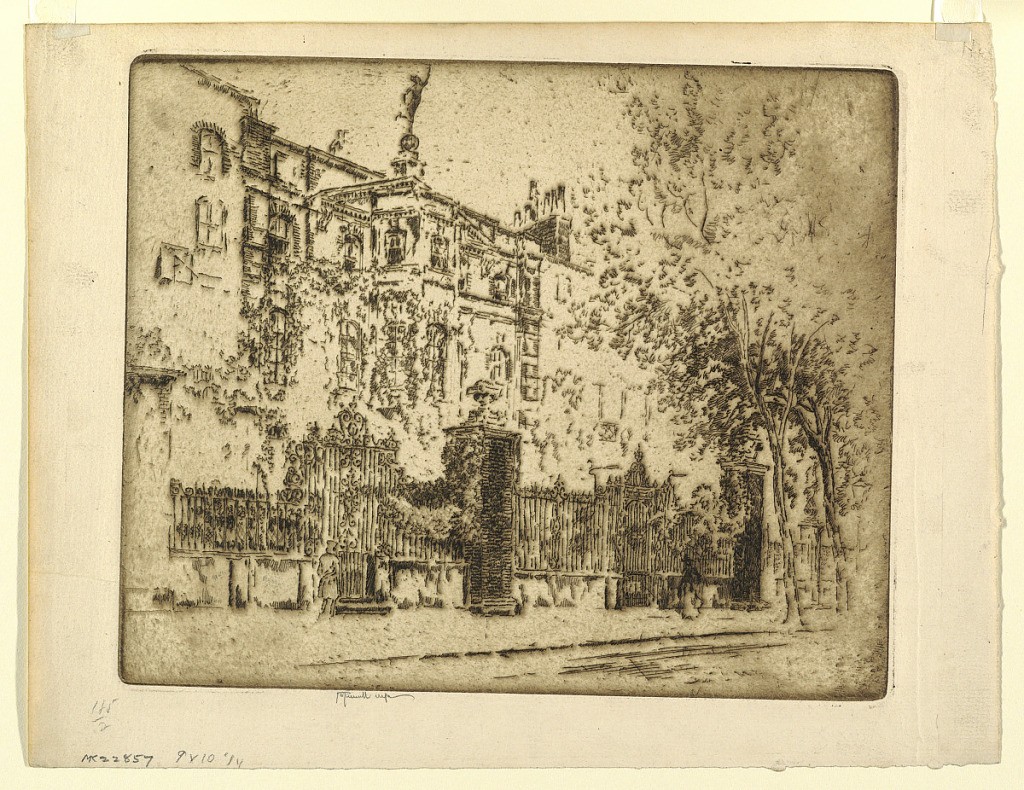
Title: Rossetti's House
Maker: Joseph Pennell, American, active England, 1857–1926
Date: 1906
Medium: Etching in black ink on paper
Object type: Print
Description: Row houses rise behind a narrow iron-fenced enclosure. Trees at the right.